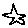
Label: star